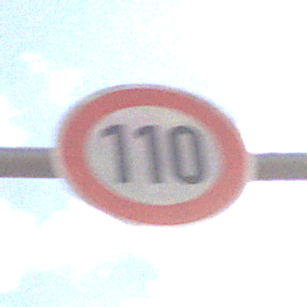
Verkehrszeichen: Geschwindigkeit110
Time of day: MorningAfternoon
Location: Outdoor (Urban)
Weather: PartlyCloudy
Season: NotSpecified
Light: Natural